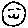
Label: smiley face